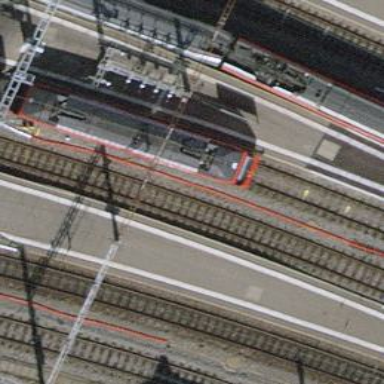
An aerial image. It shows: Single railway track with electrified contact line.